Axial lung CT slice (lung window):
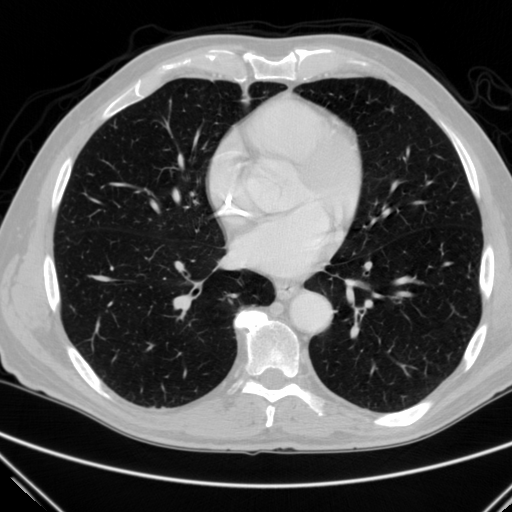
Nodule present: no